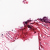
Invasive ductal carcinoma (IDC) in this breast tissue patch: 0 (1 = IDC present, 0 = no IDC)